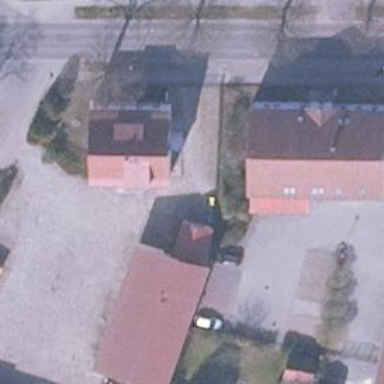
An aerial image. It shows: Living street.